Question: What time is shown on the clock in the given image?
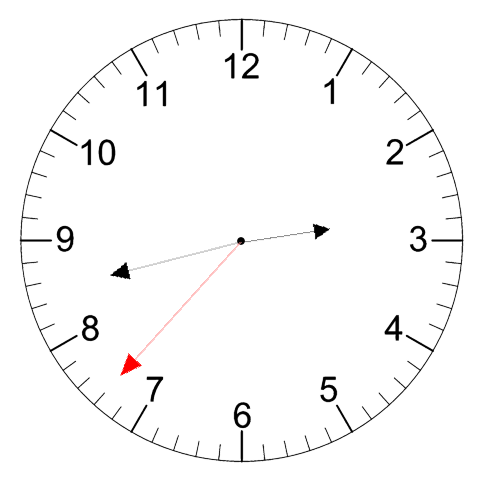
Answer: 02:42:37